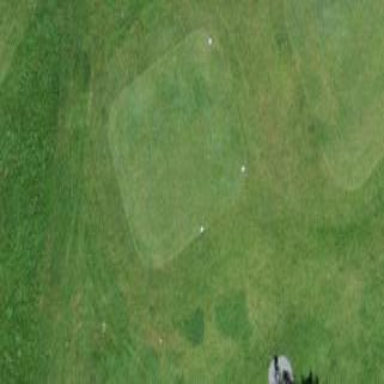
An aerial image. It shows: Grass area designated as golf tee.